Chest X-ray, PA view. Patient: 49 years old, sex F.
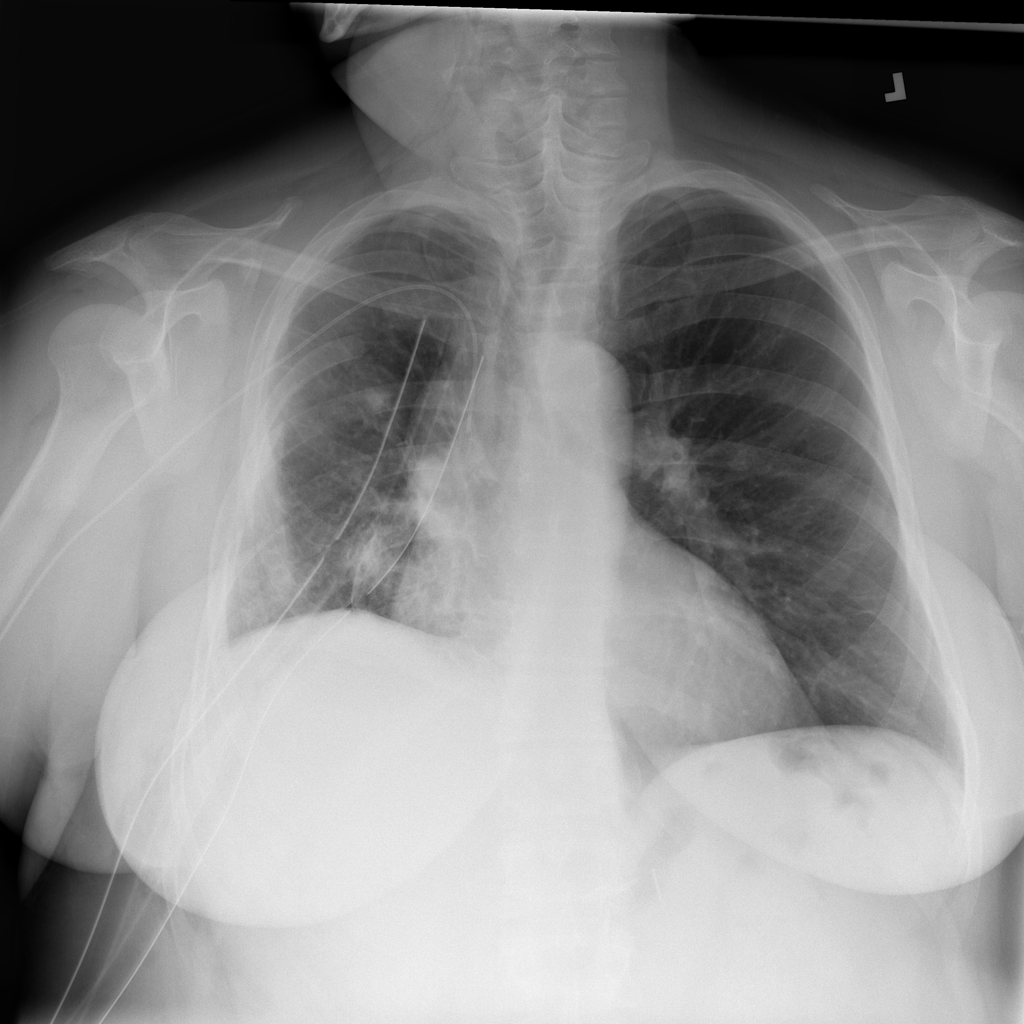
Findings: Pneumothorax